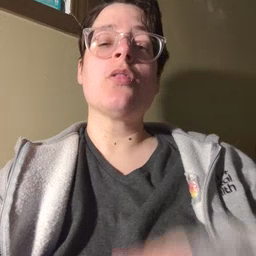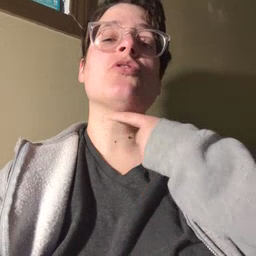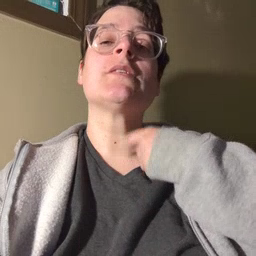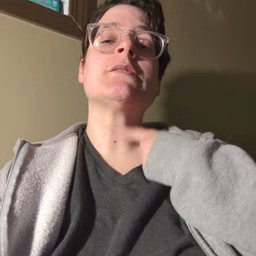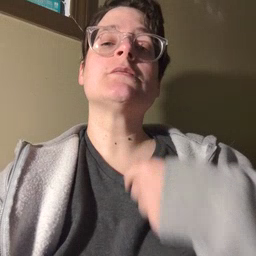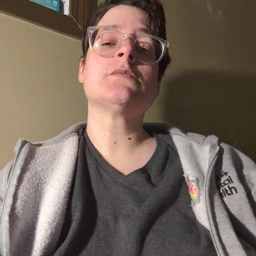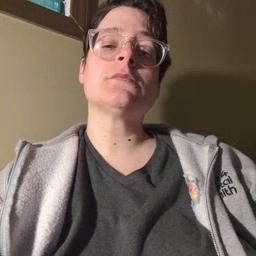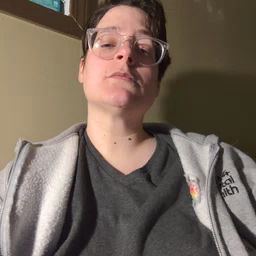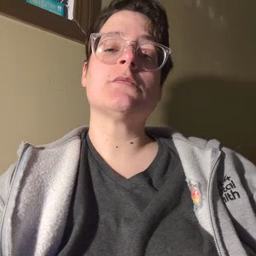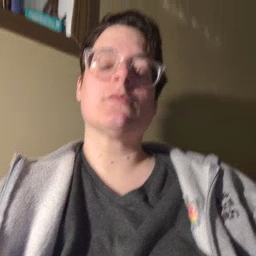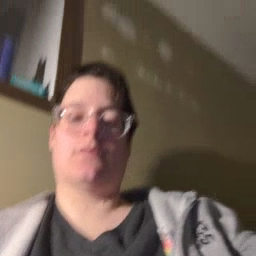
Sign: thirsty